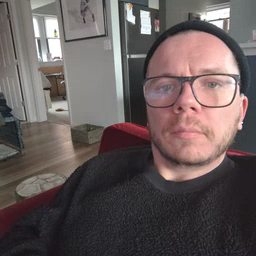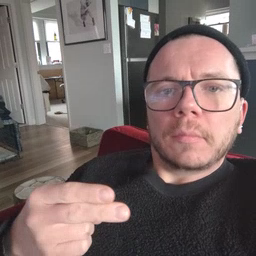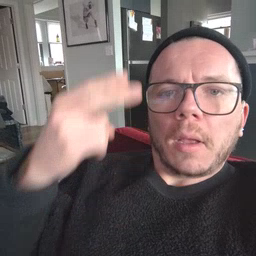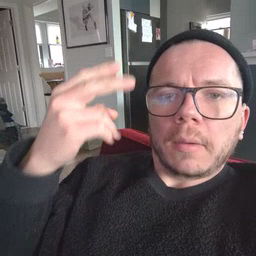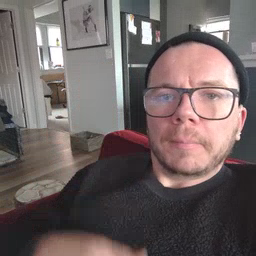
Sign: high